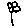
Label: flower